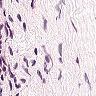
Metastatic tissue present: no